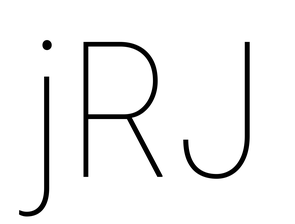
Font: Roboto_Condensed_Thin